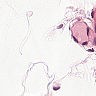
Metastatic tissue present: no